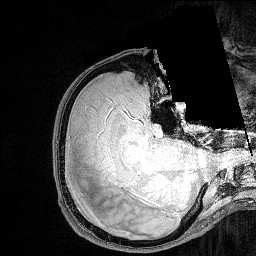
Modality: FLASH
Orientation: axial
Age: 29
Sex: male